Question: I am wondering how to draw these multiple bootstrap curves in R.
The codes of mine is like
'''
dat2 <- read.delim("bone.data", sep =" ", header= TRUE)
y <- dat2[,4]
x <- dat2[,2]
plot(x,y,xlab="age",ylab="BMD",col=ifelse(dat2[,3]=="female","red","blue"))
'''
The multiple Bootstrap Curves are like Fig 8.2 bottom left one in this book.
<URL>

And the data named Bone Mineral Density could be get from this website:
<URL>
The direct link to the file being: <URL>
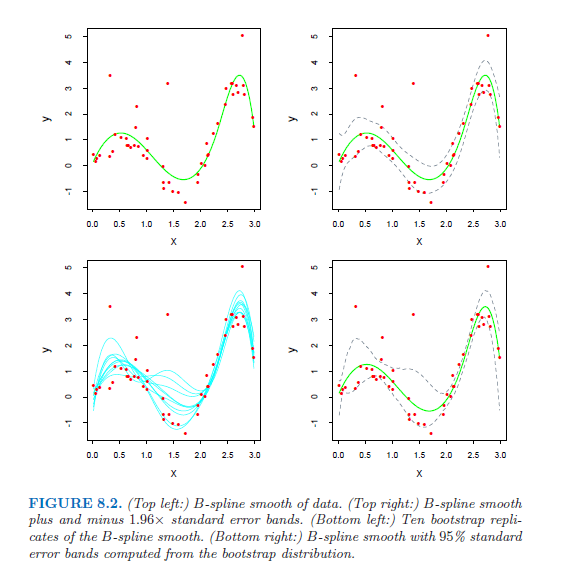
Answer: You can plot a spline curve using 'smooth.spline' and 'lines':
'''
plot.spline = function(x, y, ...) {
s = smooth.spline(x, y, cv=TRUE)
lines(predict(s), ...)
}
'''
So to perform bootstrapping, as per the instructions in the book, you sample random rows from the data with replacement, and call 'plot.spline' on the resampled data:
'''
bootstrap.curves = function(dat, nboot, ...) {
for (i in 1:nboot) {
subdata = dat[sample(NROW(dat), replace=TRUE), ]
plot.spline(subdata$age, subdata$spnbmd, ...)
}
}
'''
You can thus use this function to run separate plots for male and female:
'''
bootstrap.curves(dat2[dat2$gender == "female", ], 10, col="red")
bootstrap.curves(dat2[dat2$gender == "male", ], 10, col="blue")
'''
End result:

This code will produce a number of warnings (not errors) that look like:
'''
1: In smooth.spline(x, y, cv = TRUE) :
crossvalidation with non-unique 'x' values seems doubtful
'''
This is because of the bootstrap resampling. 'smooth.spline' uses cross validation to decide on the number of degrees of freedom to give a spline, but it prefers not to do so with duplicate 'x' values (as there effectively always will be with bootstrap resampling). You could get around this by choosing your own number of degrees of freedom, but this is probably fine for this purpose.